Interaction volume radius: 10 \u00c5
Interaction volume height: 15 \u00c5
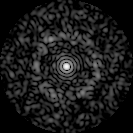
Disorder parameter: 0.8107